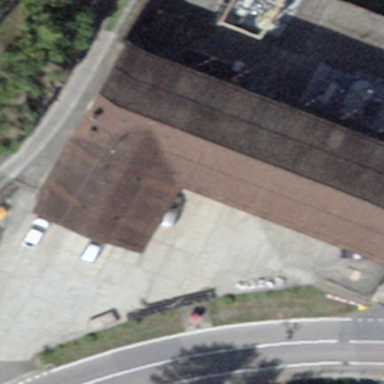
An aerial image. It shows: Industrial building within industrial area. It may be power plant.